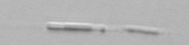
Label: Leptocylindrus